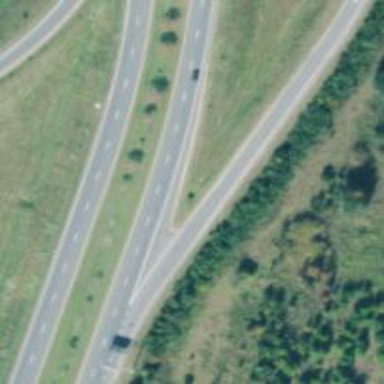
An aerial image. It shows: Asphalt motorway.